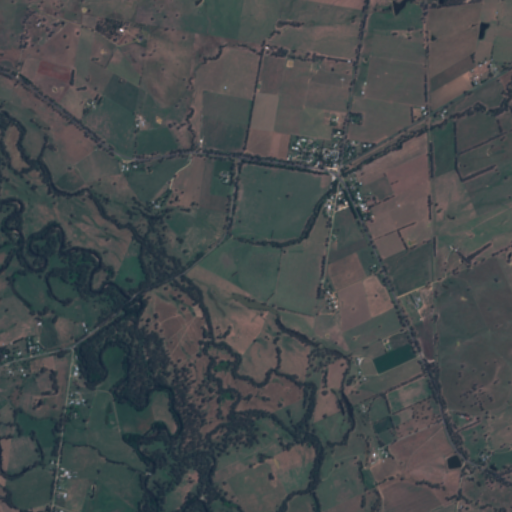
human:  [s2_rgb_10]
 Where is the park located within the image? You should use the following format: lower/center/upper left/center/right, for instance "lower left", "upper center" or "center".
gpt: The park is located in the center right of the image.
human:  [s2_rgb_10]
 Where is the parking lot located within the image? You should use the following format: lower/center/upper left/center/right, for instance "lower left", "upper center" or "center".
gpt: The parking lot is located in the upper center of the image.
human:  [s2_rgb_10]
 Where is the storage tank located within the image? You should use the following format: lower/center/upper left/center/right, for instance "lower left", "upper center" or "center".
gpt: The storage tank is located in the upper left of the image.
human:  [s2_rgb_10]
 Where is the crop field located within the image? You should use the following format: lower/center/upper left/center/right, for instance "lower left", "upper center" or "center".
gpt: There is no crop field in the image.